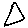
Label: triangle